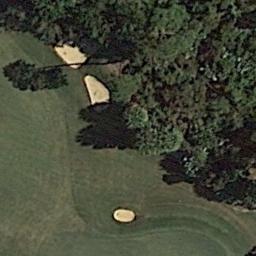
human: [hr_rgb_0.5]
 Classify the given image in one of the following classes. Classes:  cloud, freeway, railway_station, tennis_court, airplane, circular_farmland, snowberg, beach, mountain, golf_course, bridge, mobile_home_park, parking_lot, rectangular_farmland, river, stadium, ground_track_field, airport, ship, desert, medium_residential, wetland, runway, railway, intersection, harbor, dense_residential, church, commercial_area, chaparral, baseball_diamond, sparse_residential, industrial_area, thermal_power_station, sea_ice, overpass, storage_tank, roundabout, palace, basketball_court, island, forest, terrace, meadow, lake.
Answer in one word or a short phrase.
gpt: golf_course